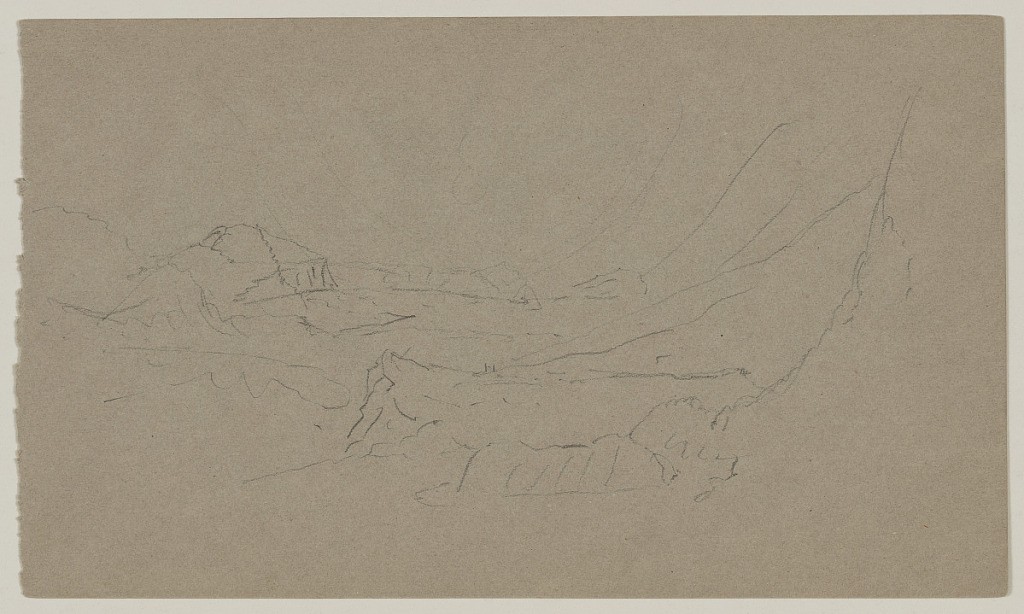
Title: Sunset in a Mountain Valley, Jamaica
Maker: Frederic Edwin Church, American, 1826–1900
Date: May–September 1865
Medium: Graphite on gray wove paper; verso: graphite
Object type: Drawing
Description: Landscape sketch showing a view of the sun setting through the middle of a steep mountain valley in Jamaica. At left and right, precipitous mountainsides descend to the valley floor, visible at center. Various bluffs and prominences are visible throughout the valley. In the background, a faint sun sets along the valley's vertical axis.